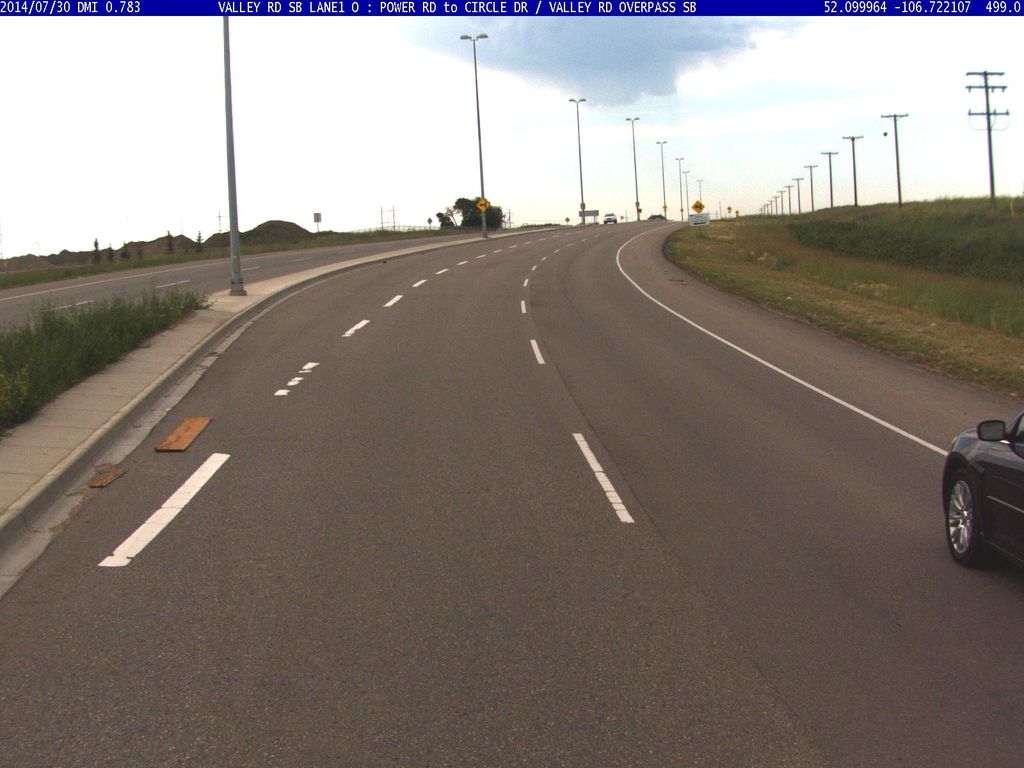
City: saskatoon